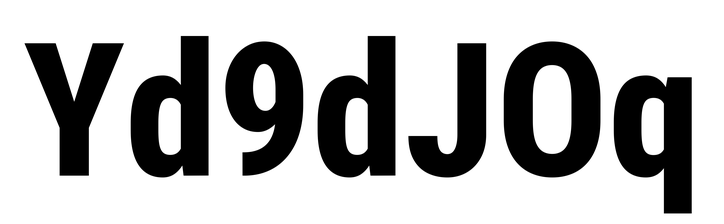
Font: Roboto_Condensed_ExtraBold